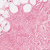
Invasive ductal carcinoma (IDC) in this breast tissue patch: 0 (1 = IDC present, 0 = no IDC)